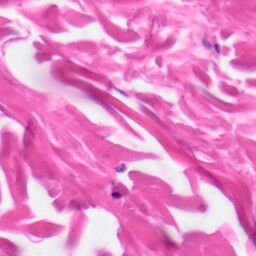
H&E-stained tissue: Skin